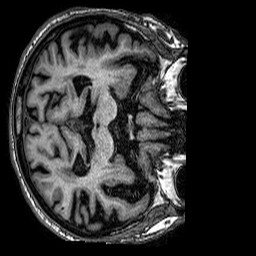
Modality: T1w
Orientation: axial
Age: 88
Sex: male
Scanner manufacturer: philips
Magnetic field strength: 1.5 T
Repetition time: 0.00701 s
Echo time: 0.003174 s